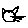
Label: cat